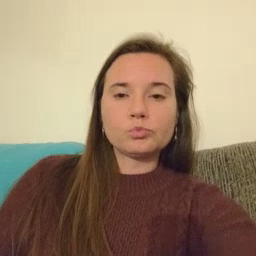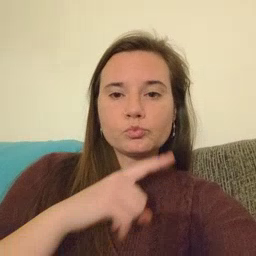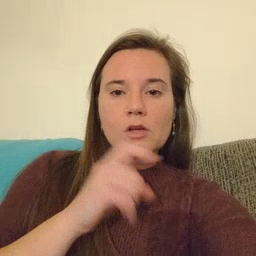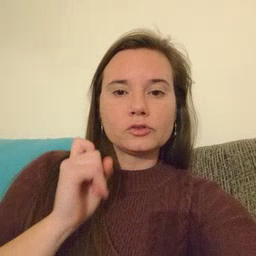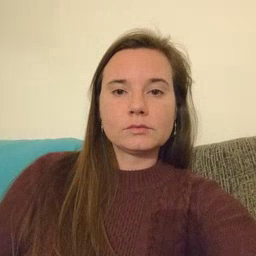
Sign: dryer